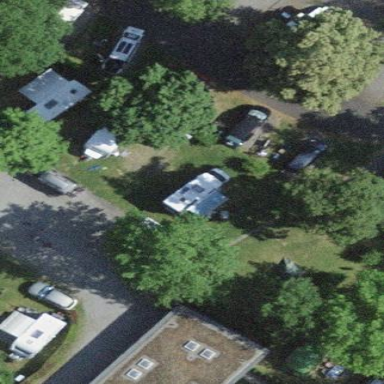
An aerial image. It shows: Camp pitch for tourism.